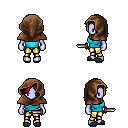
a pixel art fantasy rpg character, female body template, dark elf, purple skin, teal sleeveless shirt, gold greaves, red loose hair, cloth hood, gray slippers, dagger, four views (front, back, left, right), 2x2 character sprite sheet, small pixel art, hard edges, no anti-aliasing